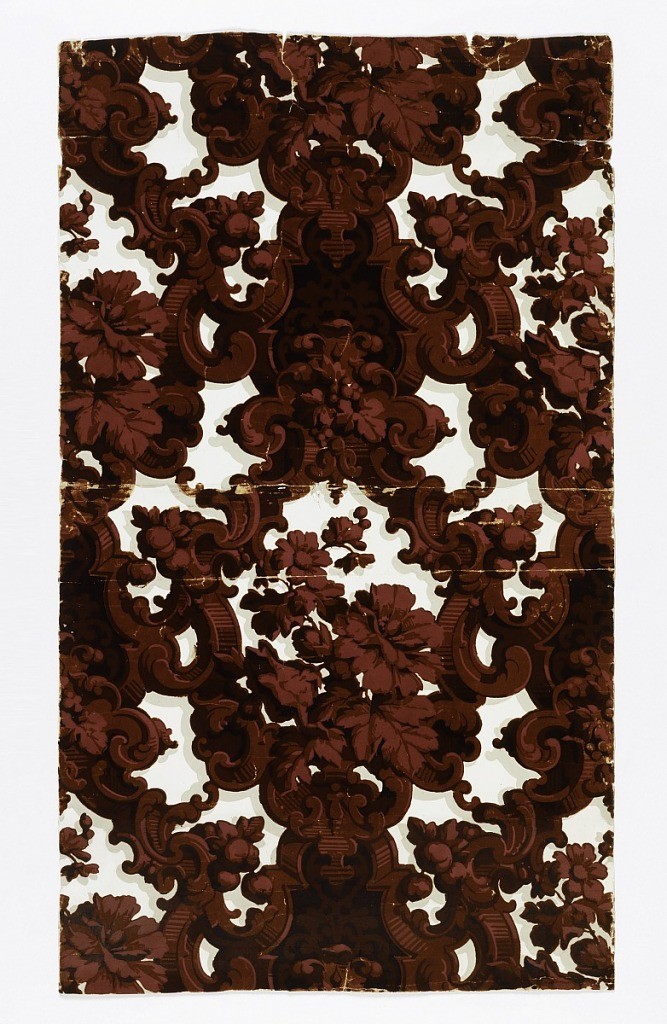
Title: Sidewall
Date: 1850–75
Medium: Block-printed and flocked
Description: Rococo Revival style: scrolls and medallions forming a diaper pattern, enclosing flowers and foliage. Printed in deep red flock, overprinted with red and black detailing, on a white satin ground with gray shadows.